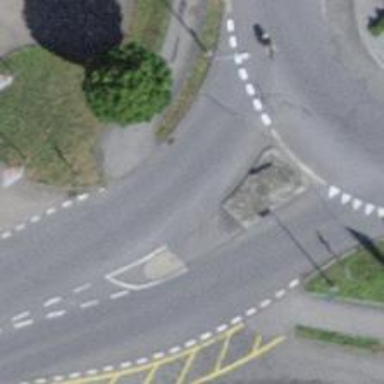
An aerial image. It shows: Asphalt footway with unmarked crossing that includes crossing island.